Interaction volume radius: 5 \u00c5
Interaction volume height: 25 \u00c5
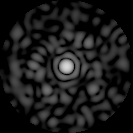
Disorder parameter: 0.835